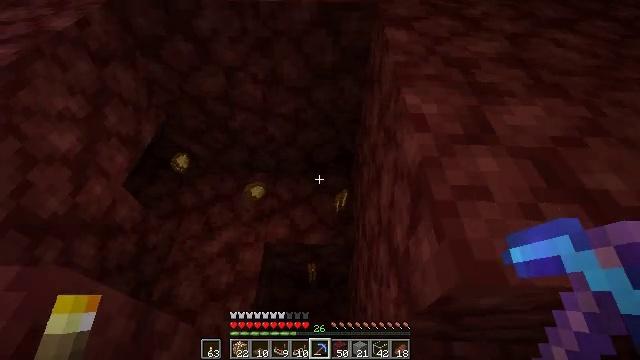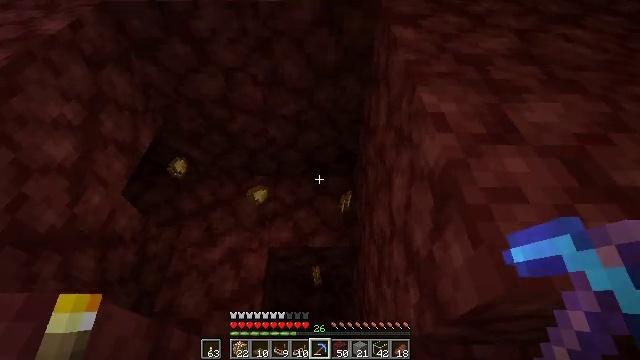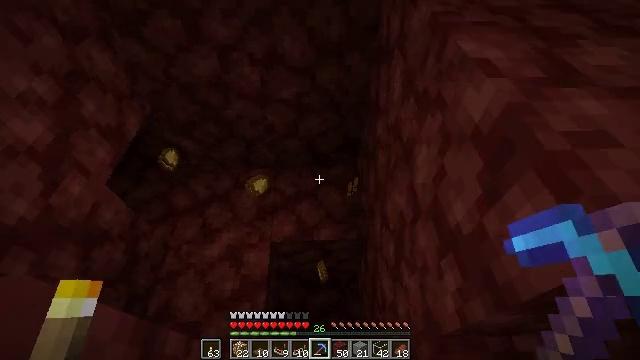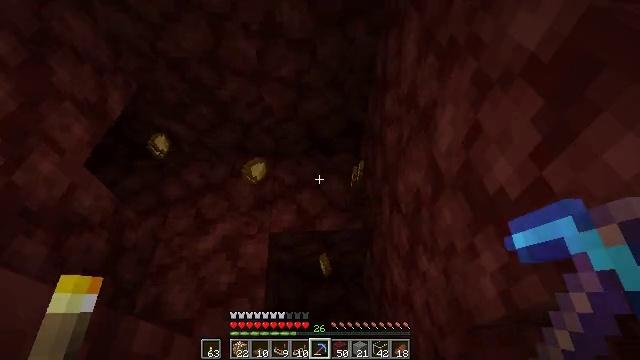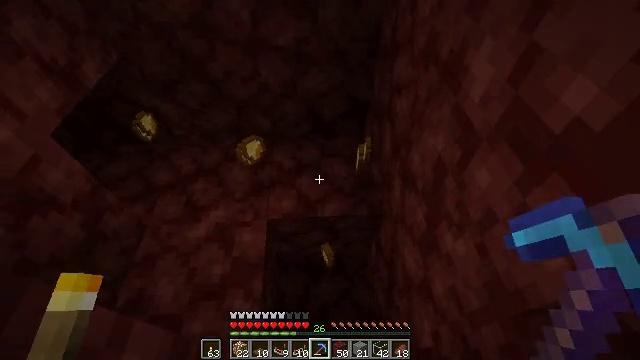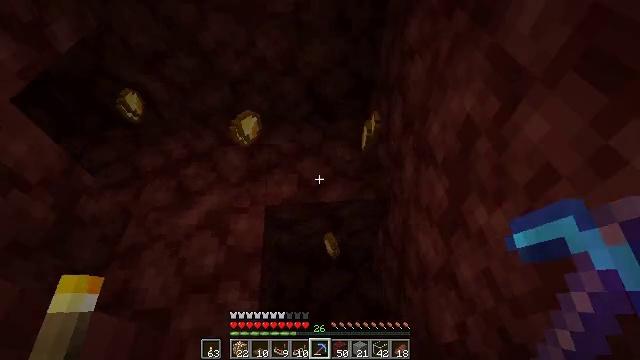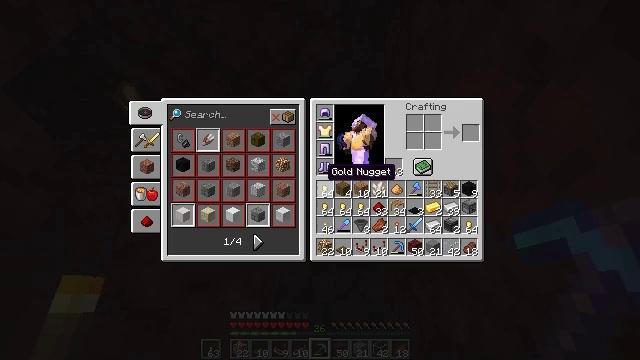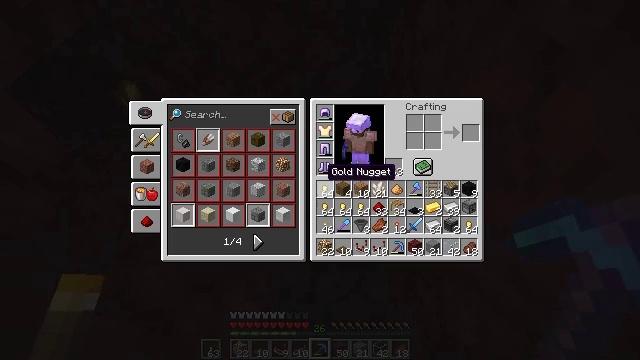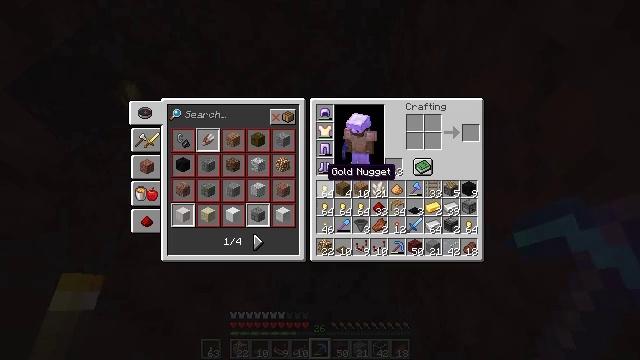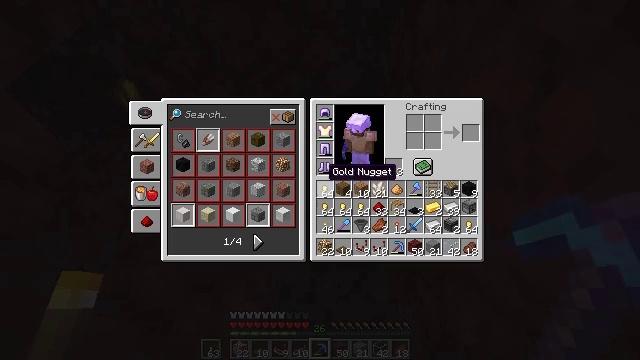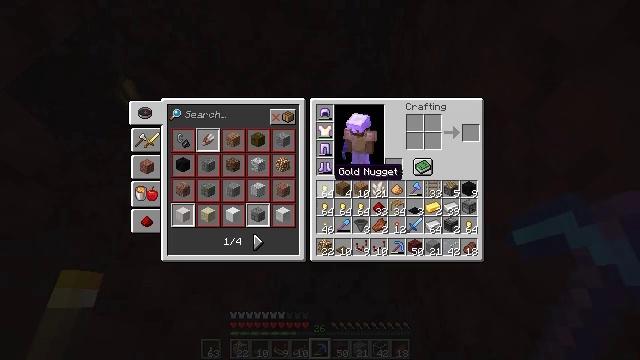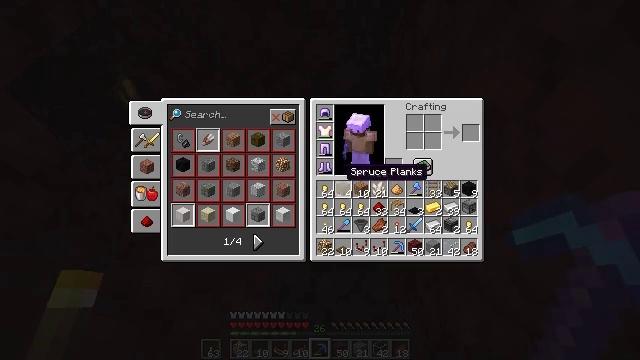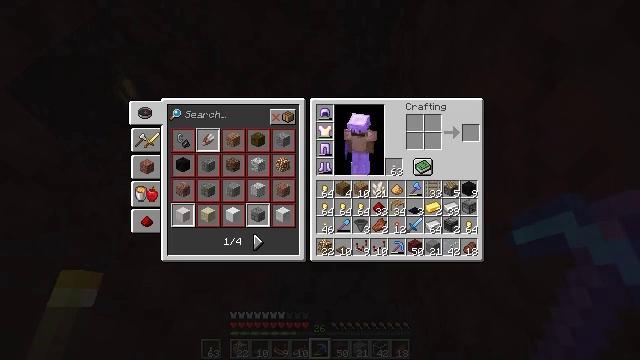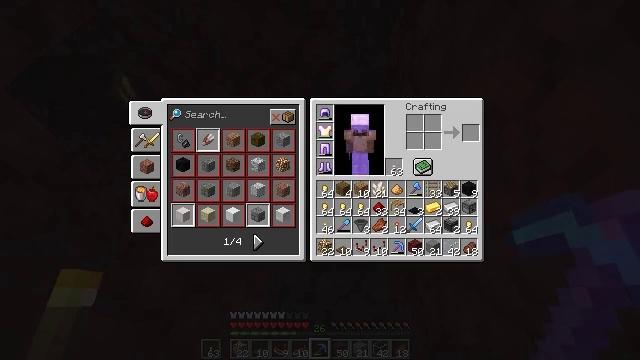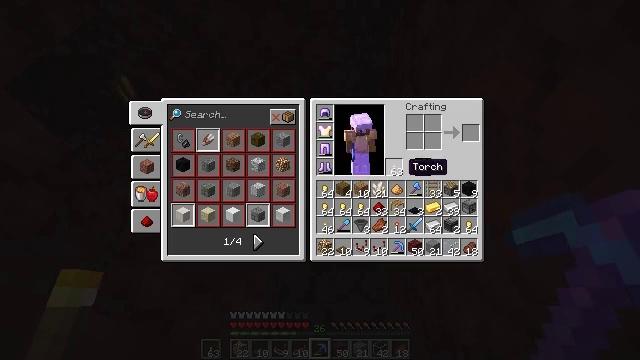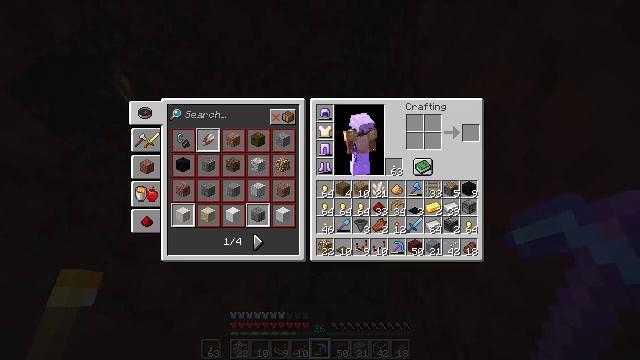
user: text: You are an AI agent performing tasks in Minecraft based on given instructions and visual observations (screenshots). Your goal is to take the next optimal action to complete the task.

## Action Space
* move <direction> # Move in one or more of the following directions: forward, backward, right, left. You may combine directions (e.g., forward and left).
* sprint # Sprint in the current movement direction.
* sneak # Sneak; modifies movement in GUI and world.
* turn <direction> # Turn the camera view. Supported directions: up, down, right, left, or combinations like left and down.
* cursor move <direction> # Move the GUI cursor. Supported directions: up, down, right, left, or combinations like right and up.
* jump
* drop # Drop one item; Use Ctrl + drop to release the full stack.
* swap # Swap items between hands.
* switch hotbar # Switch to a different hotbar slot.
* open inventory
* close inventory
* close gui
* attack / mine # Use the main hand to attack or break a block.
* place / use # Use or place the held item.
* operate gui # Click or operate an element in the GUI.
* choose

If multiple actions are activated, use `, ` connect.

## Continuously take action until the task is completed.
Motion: motion action
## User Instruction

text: Drop a black carpet.
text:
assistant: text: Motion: turn right
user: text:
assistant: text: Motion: turn right
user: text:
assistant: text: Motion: no_op
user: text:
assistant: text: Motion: no_op
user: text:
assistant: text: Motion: no_op
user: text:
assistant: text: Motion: open inventory
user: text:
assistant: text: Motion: open inventory
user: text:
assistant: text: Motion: open inventory
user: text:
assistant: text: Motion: no_op
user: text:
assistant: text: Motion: no_op
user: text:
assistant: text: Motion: cursor move right
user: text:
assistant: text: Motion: cursor move right
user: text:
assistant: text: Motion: cursor move right
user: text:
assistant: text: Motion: cursor move right
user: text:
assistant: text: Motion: cursor move right
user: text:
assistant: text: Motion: no_op
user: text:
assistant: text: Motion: no_op
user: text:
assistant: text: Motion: no_op
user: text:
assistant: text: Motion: no_op
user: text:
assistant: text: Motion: no_op
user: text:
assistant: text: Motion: cursor move down
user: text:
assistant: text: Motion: no_op
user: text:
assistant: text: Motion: no_op
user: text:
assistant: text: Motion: cursor move left
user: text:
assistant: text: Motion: cursor move left
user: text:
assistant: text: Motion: no_op
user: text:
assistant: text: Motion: no_op
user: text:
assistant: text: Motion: no_op
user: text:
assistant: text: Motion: no_op
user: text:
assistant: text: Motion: no_op